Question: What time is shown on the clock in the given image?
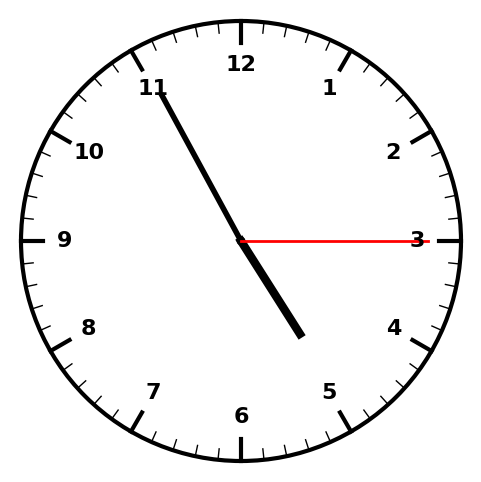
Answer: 04:55:15